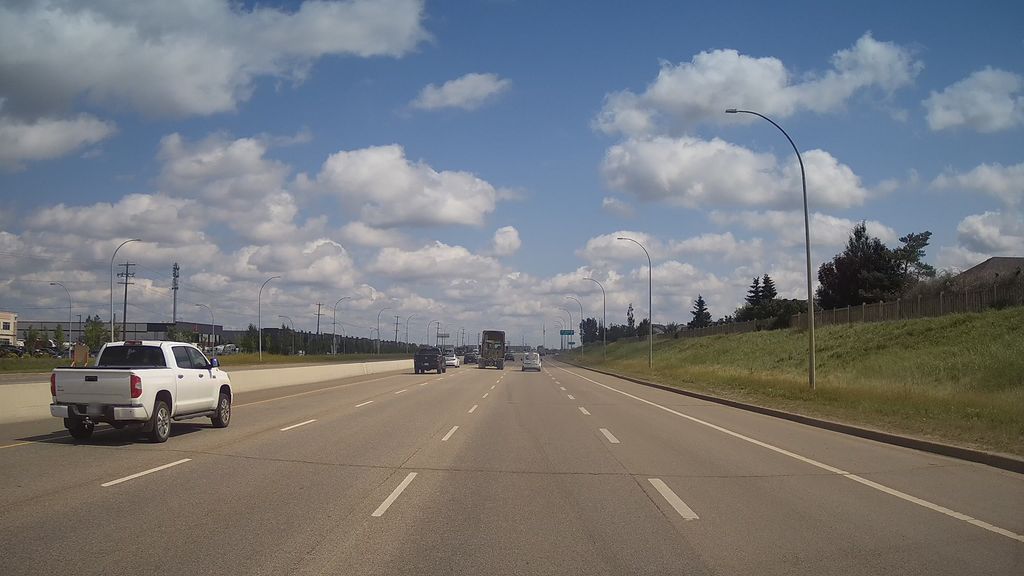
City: edmonton